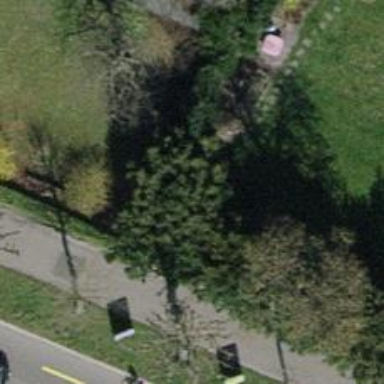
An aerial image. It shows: Beautiful tree in nature.